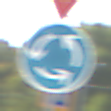
Verkehrszeichen: Kreisverkehr
Zusatzzeichen oben: VorfahrtGewaehren
Umgebung: Outdoor, Suburban
Tageszeit: MorningAfternoon
Wetter: Clear
Licht: Natural
Jahreszeit: NotSpecified
Kontrast: HighContrast